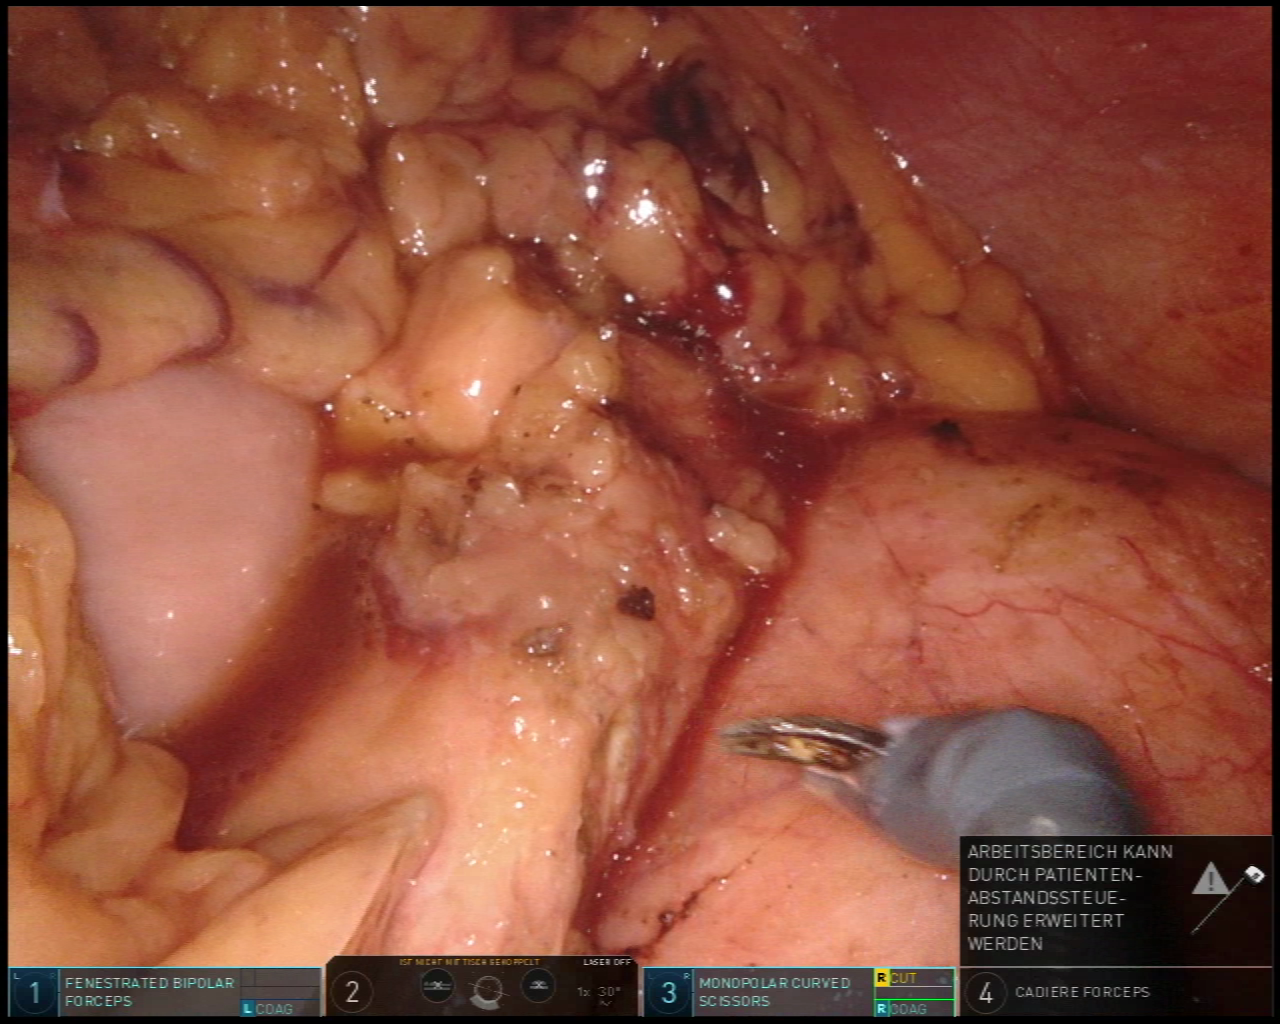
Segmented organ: stomach
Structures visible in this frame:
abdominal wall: yes
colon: no
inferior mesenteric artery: no
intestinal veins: no
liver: no
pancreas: yes
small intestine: no
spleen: no
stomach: yes
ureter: no
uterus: no
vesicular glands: no